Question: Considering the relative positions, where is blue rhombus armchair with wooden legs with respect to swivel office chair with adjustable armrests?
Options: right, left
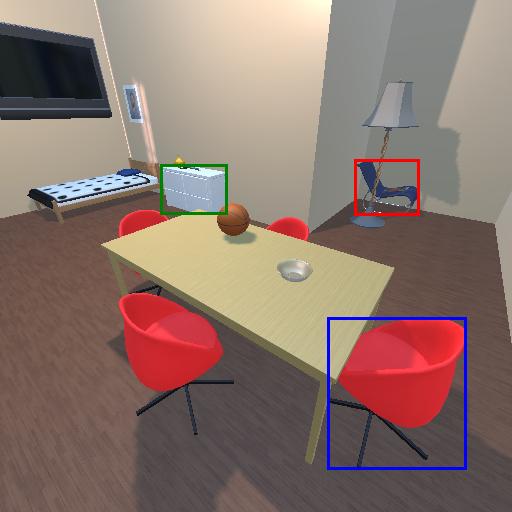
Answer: right